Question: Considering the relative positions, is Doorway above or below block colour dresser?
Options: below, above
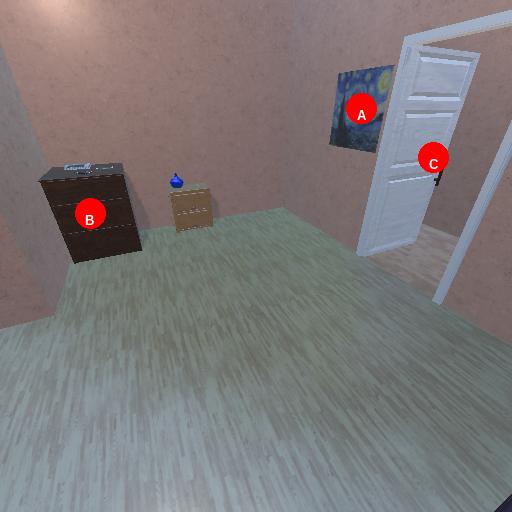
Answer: below